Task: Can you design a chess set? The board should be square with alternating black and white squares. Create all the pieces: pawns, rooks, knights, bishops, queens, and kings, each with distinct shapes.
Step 3702:
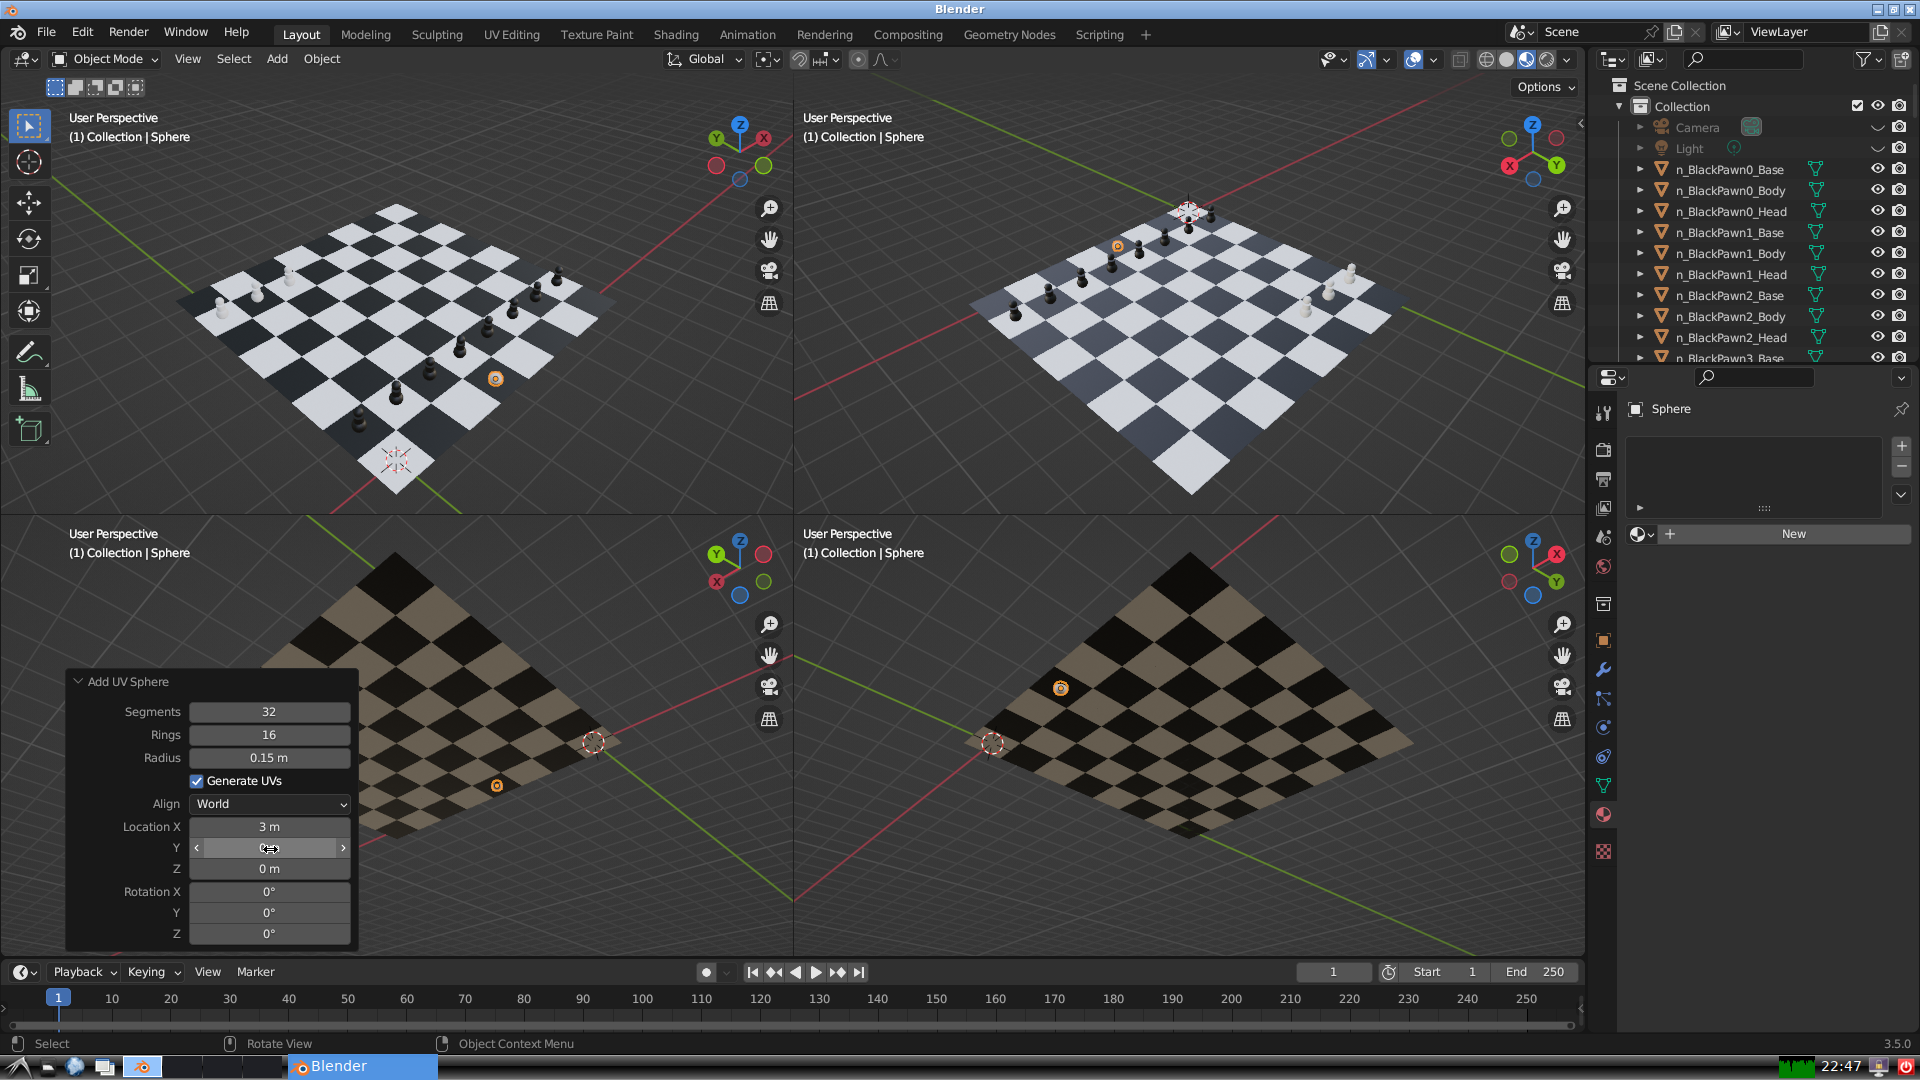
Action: click: no